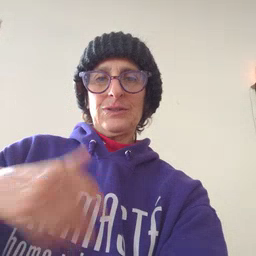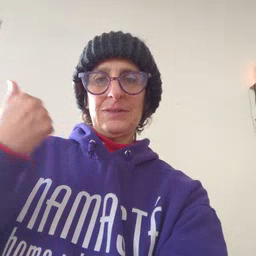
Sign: jeans